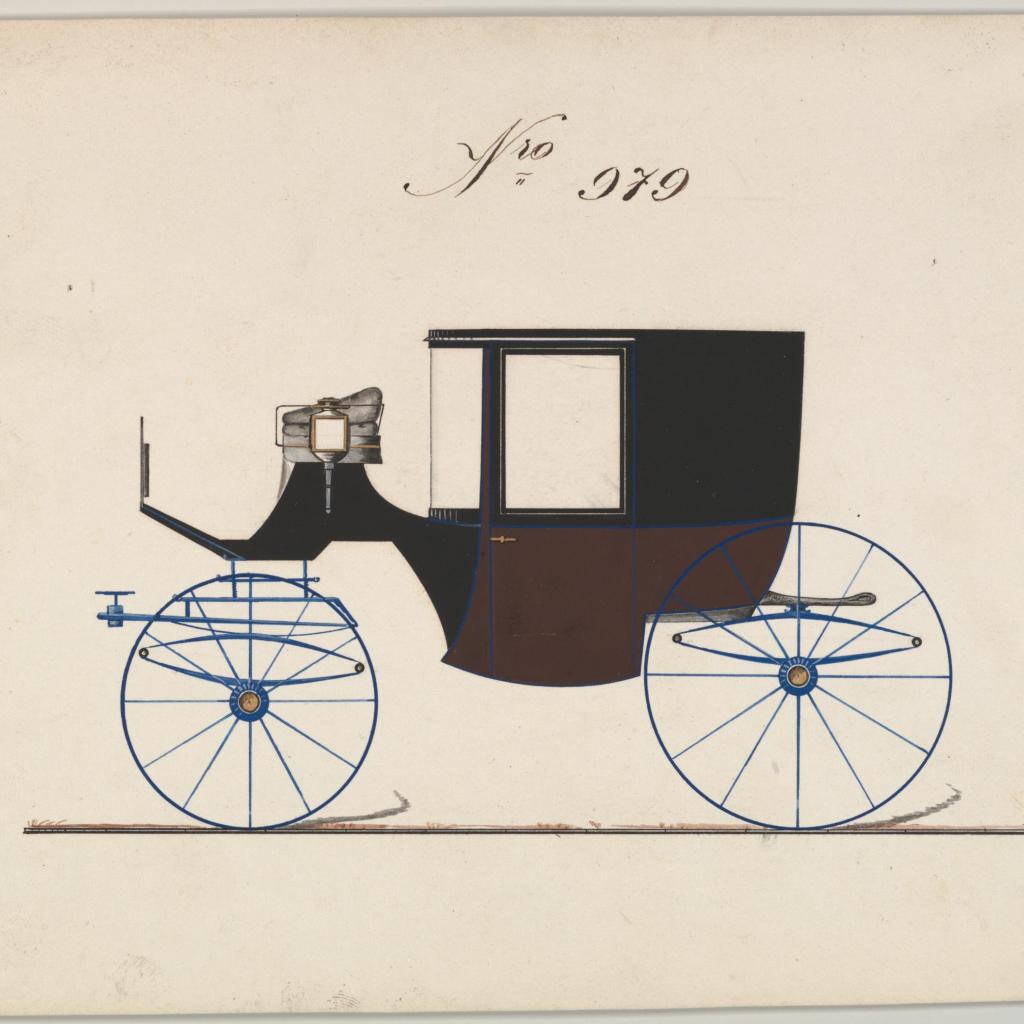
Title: Design for Coupé, no. 979
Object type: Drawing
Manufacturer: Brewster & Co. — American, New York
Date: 1850–70
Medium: Pen and black ink, watercolor and gouache
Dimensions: sheet: 6 1/4 x 9 in. (15.9 x 22.9 cm)
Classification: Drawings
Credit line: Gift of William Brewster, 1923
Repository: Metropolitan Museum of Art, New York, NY